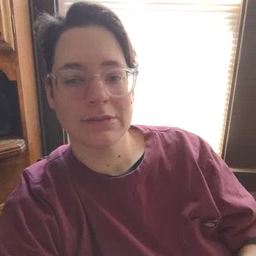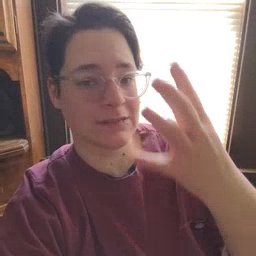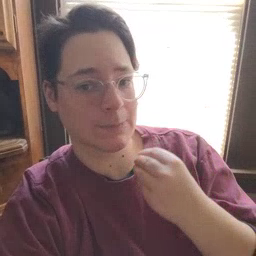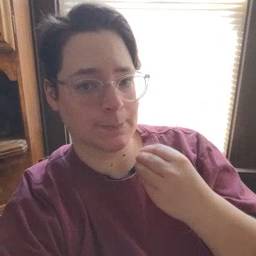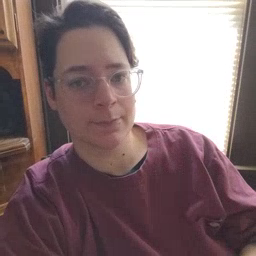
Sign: sleep